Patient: sex M, age 79
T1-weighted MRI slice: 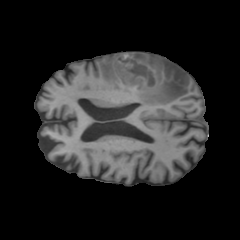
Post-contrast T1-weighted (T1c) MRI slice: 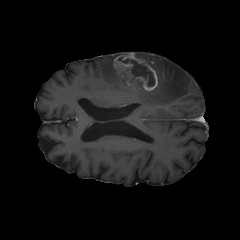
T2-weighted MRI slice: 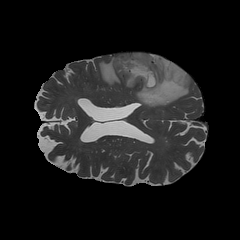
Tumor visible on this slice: yes
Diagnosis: Glioblastoma, IDH-wildtype
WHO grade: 4